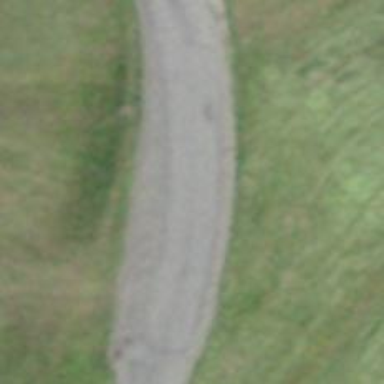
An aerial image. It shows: Passing place on the road.